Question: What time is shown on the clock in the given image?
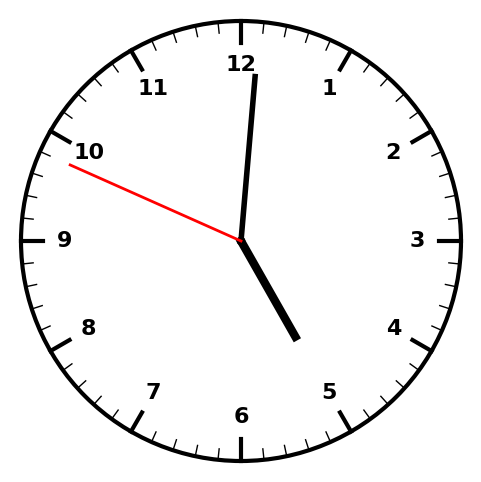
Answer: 05:00:49